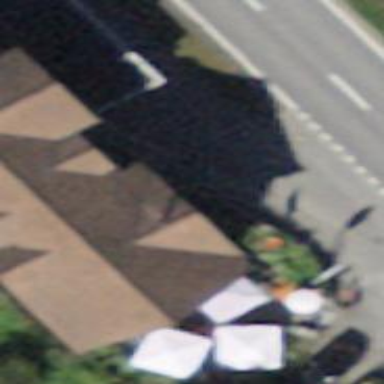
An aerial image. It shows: Restaurant.